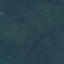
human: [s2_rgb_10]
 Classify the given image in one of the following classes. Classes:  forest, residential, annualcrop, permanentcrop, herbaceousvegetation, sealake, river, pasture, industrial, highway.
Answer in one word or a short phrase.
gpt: Forest